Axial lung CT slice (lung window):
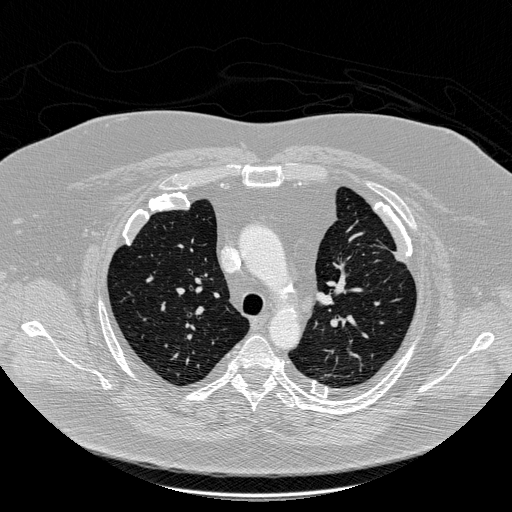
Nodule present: no